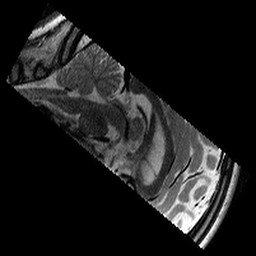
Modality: T2w
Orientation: sagittal
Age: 12
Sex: female
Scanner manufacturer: siemens
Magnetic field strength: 3 T
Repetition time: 9.23 s
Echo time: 0.067 s